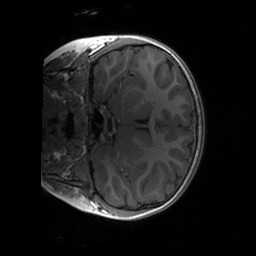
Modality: T1w
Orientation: coronal
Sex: female
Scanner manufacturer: siemens
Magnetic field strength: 3 T
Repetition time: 1.9 s
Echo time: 0.00243 s